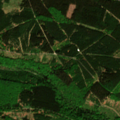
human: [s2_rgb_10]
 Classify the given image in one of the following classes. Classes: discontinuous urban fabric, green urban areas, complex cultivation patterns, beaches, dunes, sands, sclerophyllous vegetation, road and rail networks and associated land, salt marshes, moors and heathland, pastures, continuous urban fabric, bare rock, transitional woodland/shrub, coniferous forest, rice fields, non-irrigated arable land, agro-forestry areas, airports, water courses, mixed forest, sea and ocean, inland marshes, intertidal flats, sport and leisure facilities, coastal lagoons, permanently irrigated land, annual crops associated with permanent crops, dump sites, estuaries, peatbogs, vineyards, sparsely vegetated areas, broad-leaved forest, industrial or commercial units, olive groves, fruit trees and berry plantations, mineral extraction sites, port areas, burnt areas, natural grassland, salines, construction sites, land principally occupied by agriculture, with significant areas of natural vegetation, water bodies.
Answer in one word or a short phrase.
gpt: broad-leaved forest, coniferous forest, mixed forest